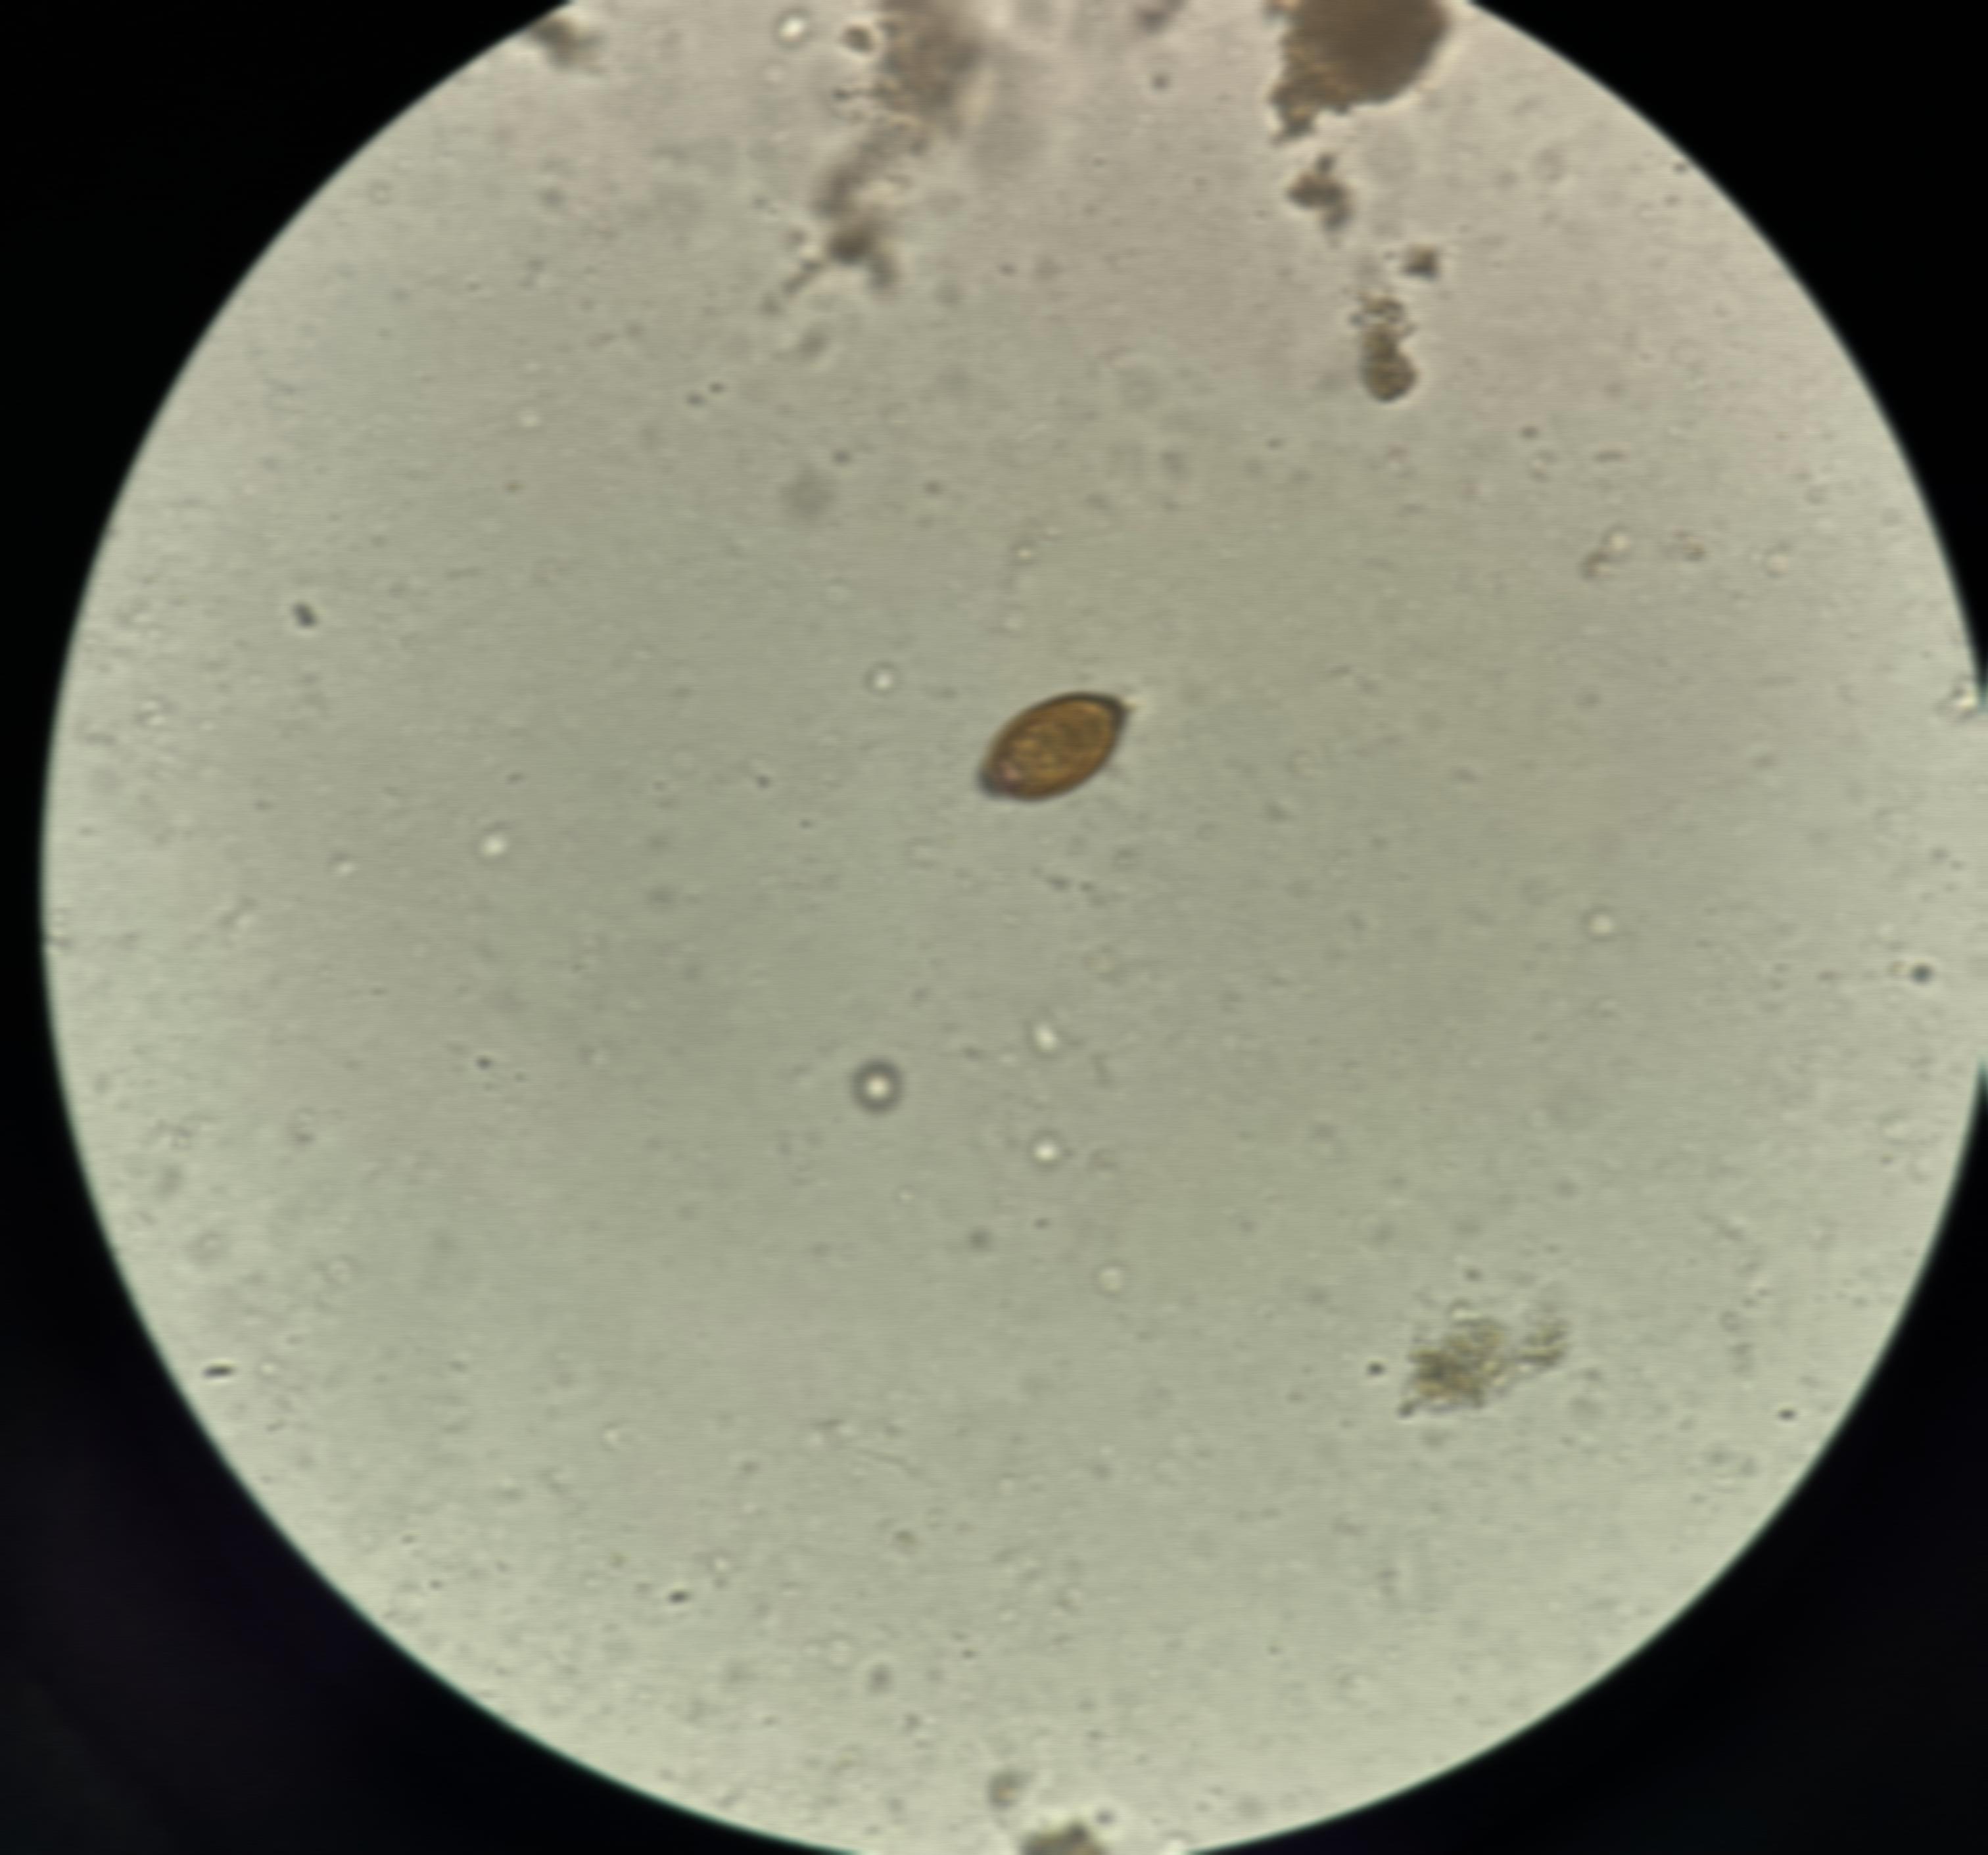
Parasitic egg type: Trichuris trichiura